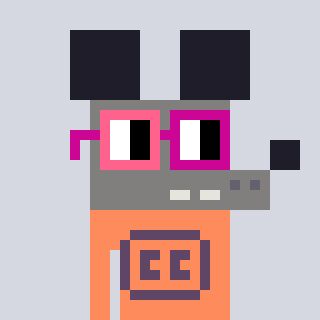
a pixel art character with square pink and red glasses, a mouse-shaped head and a peachy-colored body on a cool background